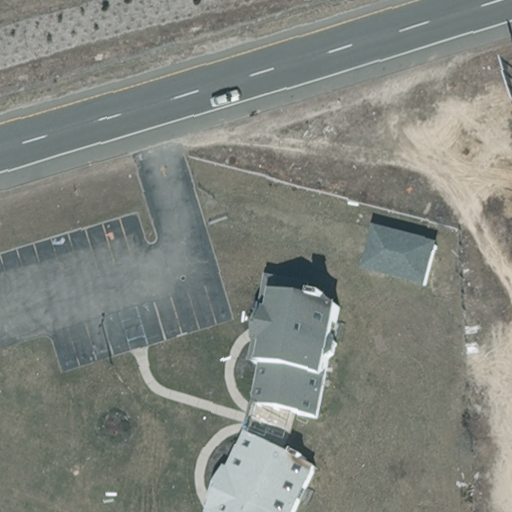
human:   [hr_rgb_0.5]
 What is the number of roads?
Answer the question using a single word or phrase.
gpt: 1

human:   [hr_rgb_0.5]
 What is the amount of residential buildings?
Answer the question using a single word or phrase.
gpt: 2

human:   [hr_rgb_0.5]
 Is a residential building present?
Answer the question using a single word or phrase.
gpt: yes

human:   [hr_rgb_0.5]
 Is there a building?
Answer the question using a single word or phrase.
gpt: yes

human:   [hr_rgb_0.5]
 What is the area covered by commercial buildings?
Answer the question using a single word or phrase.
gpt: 0m2

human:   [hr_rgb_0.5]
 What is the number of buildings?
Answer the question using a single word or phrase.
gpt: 2

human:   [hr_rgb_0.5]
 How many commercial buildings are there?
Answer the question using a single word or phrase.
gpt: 0

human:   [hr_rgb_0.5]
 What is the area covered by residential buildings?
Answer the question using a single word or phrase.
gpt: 331m2

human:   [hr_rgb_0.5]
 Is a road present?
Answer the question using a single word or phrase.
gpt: yes

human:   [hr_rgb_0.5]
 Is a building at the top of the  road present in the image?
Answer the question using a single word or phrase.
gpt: no

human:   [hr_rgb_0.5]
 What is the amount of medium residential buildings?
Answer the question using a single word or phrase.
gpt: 2

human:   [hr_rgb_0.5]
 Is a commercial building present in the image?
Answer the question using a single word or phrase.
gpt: no

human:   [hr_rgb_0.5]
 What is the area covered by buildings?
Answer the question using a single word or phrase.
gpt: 331m2

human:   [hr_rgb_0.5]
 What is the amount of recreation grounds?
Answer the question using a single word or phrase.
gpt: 0

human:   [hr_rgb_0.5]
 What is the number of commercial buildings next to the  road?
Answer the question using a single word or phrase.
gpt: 0

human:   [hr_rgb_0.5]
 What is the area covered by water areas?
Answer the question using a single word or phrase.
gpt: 0m2

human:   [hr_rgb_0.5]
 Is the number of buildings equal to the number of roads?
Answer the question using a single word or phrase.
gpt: no

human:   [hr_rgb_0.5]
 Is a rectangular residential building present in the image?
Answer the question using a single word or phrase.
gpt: yes

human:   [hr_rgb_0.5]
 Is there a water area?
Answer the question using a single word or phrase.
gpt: no

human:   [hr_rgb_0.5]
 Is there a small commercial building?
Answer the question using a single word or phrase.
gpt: no

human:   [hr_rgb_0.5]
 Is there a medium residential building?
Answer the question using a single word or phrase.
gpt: yes

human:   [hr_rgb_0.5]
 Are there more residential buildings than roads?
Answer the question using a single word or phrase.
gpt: yes

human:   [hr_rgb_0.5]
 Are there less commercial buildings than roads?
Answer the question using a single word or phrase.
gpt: yes

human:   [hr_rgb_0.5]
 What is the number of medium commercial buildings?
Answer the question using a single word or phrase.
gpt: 0

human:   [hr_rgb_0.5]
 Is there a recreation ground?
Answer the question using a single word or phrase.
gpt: no

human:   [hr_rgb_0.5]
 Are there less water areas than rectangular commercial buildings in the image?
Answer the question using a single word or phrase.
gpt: no

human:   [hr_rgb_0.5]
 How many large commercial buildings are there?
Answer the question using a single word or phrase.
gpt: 0

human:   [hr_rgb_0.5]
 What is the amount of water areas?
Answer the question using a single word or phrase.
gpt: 0

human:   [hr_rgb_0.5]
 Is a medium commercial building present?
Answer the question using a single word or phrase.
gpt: no

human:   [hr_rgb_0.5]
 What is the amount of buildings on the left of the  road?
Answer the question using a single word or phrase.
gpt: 0

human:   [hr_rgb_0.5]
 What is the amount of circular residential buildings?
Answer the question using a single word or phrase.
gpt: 0

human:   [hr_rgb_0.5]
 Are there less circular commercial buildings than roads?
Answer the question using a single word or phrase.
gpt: yes

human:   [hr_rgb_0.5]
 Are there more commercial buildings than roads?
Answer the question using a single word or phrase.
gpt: no

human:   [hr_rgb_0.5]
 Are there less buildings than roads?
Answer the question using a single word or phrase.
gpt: no

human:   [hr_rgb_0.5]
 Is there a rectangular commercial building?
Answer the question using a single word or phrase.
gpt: no

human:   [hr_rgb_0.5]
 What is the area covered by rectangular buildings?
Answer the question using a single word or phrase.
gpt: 331m2

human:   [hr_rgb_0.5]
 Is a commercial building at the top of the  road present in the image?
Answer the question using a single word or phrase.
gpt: no

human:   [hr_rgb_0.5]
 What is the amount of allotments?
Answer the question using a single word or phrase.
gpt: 0

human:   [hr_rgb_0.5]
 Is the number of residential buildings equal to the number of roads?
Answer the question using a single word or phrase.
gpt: no

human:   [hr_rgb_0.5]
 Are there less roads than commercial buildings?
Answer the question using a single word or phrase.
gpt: no

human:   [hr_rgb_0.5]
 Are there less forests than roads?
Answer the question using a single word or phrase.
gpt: yes

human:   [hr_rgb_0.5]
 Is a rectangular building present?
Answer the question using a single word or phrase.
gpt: yes

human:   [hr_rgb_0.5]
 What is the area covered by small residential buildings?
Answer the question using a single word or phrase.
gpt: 0m2

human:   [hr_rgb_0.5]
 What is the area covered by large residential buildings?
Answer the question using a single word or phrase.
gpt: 0m2

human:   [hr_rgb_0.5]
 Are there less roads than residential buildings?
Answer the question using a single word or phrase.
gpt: yes

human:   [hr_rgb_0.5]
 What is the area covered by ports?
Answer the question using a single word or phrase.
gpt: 0m2

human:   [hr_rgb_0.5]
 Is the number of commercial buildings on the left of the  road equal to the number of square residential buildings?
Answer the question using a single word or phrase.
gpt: yes

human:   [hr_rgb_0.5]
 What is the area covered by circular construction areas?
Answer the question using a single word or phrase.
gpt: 0m2

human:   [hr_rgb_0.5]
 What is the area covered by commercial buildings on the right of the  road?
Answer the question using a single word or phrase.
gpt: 0m2

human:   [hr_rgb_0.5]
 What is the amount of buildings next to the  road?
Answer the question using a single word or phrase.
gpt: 2

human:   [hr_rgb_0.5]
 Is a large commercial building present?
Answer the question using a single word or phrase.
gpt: no

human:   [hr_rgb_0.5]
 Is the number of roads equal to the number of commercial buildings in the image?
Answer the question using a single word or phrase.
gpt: no

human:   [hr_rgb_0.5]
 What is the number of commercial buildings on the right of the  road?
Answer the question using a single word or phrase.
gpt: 0

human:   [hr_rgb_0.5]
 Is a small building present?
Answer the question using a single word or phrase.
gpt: no

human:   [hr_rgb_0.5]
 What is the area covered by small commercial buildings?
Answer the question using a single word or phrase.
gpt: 0m2

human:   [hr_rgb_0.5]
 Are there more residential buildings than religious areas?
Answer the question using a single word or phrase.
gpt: yes

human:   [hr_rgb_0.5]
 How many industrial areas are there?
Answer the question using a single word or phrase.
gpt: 0

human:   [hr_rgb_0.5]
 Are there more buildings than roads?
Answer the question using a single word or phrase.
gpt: yes

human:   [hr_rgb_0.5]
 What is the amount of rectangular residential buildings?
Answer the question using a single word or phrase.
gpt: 2

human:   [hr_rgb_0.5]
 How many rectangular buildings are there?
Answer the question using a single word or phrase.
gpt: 2

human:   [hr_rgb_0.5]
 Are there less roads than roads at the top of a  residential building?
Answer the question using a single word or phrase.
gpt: no

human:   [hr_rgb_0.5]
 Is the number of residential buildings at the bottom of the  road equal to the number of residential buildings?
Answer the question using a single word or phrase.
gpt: yes

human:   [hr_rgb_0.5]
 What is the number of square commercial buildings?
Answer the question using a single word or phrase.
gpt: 0

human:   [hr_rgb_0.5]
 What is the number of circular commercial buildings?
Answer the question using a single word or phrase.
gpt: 0